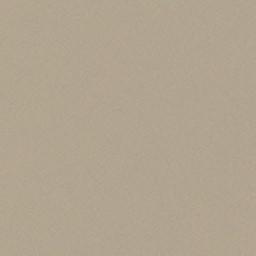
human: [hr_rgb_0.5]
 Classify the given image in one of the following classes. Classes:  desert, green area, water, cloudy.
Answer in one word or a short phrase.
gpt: desert